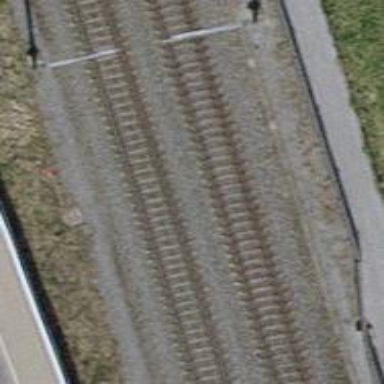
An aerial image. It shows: Single-track railway with electrified contact lines.